Question: I have basic knowledge of CSS.
Using overflow isnt really ideal. Scroll bars are specific to the div, rather than the browser. So displaying on phones is a problem.(especially the iPhone which disables the scroll leaving content unaccessable).
Having overflow on visible is shown in the image, and obviously hidden isnt what i want.
So, is it possible to have the main div (white area) expand to contain the div rather than cause an overflow. The white part currently stops on the screen edge (before scrolling)
Take Stackoverflow for example. Its centered. and only when you cant contain it, does it go offscreen. But u simply scroll right to see the rest. I would much prefer mine centred too.
if anyone has an knowledge of how to achieve this, please let me know. The basic concept at the moment is
'''
<div id="main">
<div id="sidebar"></div>
<div id="body"></div>
</div>
'''

This is ASP.NET MVC 3
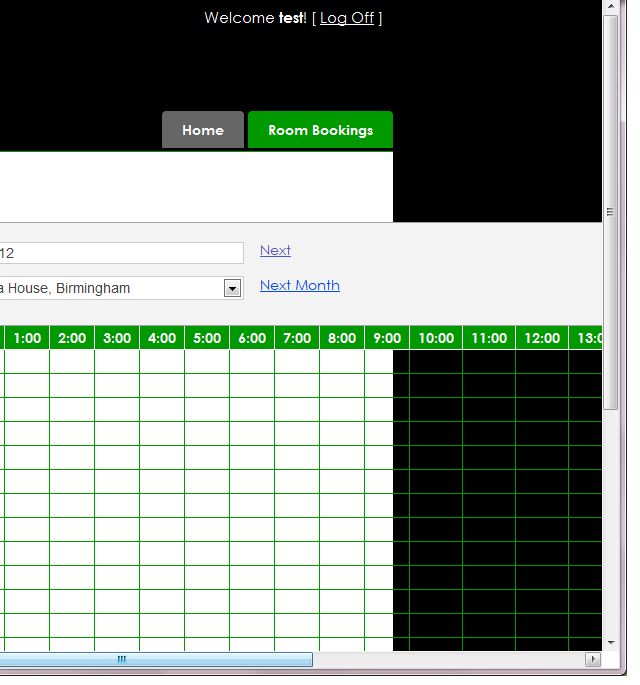
Answer: This is indeed quite tricky to achieve because there is no CSS way to resize parent elements according to their children's content, and also in JavaScript it's not straight-forward.
There is a solution though with jQuery using <URL>. Basically the mini-script creates a span around your text and measures its width. You can then use it to resize your container:
'''
<script type="text/javascript">
$(function() {
//define the mini-function to measure text
$.fn.textWidth = function(){
var html_org = $(this).html();
var html_calc = '<span>' + html_org + '</span>'
$(this).html(html_calc);
var width = $(this).find('span:first').width();
$(this).html(html_org);
return width;
};
//now resize your main container according to the body width.
$("#main").css("width", $("#body").textWidth());
//this would be body + sidebar
// $("#main").css("width", $("#body").textWidth()+$("#sidebar").textWidth());
});
</script>
'''
Solution to your problem in jsfiddle: <URL>